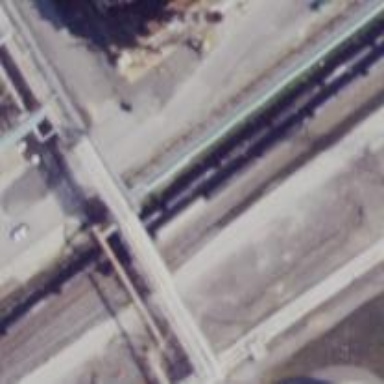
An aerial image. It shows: Railway track.